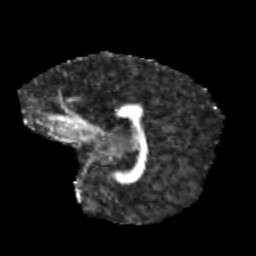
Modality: FA
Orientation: sagittal
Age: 12
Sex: female
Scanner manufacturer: siemens
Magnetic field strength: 3 T
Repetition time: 3.8 s
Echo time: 0.07 s